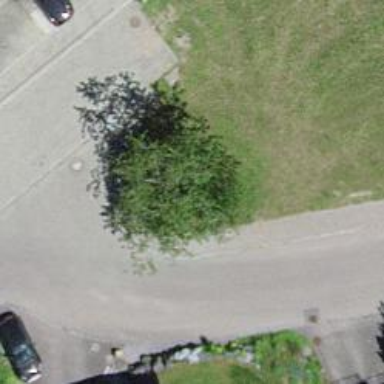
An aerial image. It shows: Asphalt sidewalk along the footway.